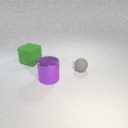
large purple metal cylinder to the left of small gray rubber sphere